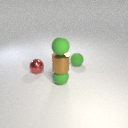
small green rubber sphere below small green rubber sphere